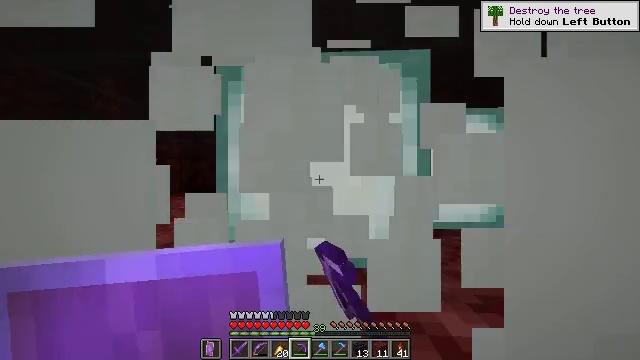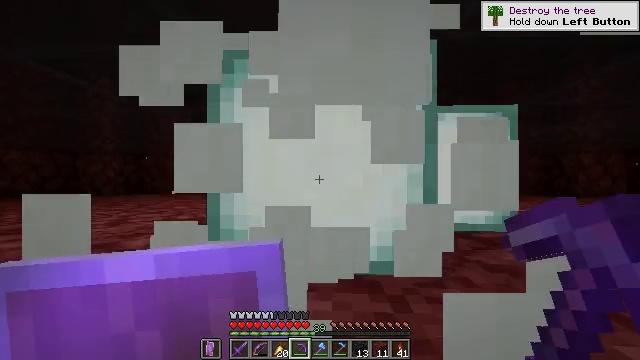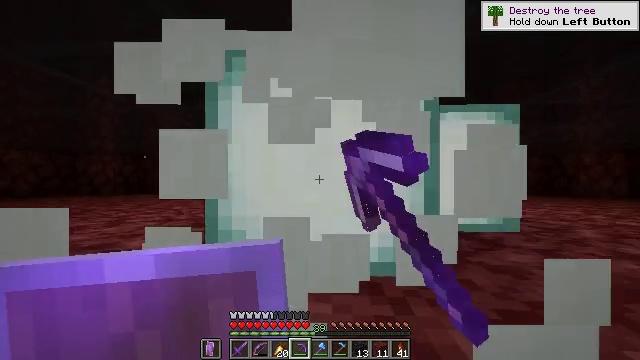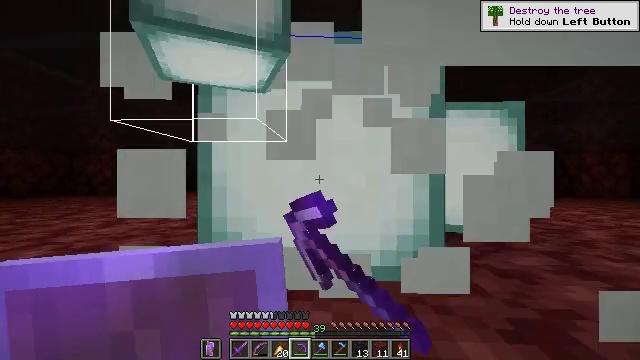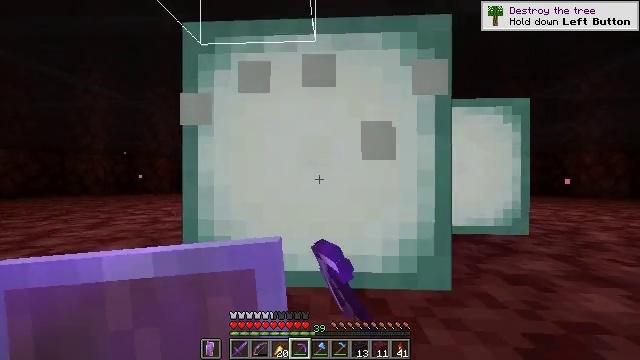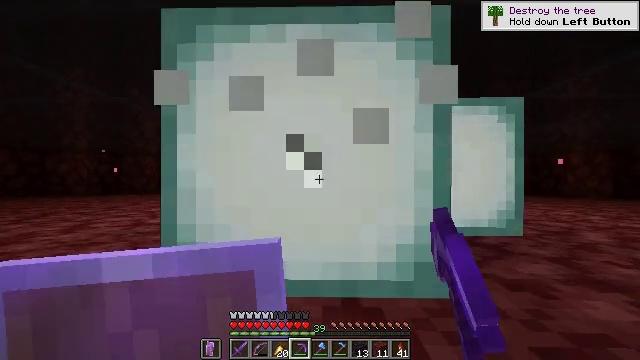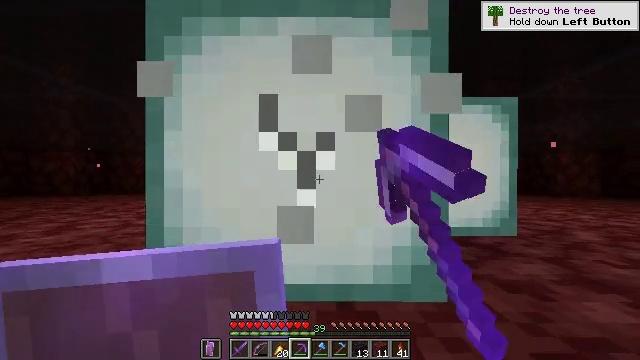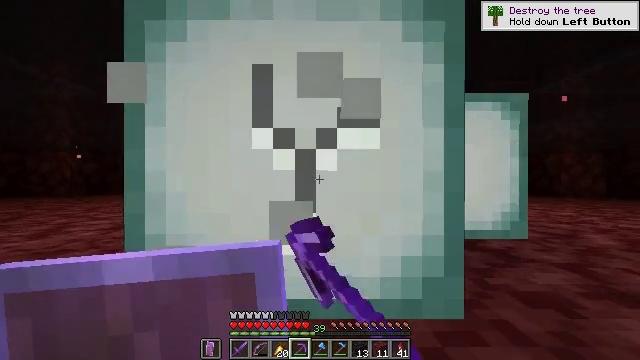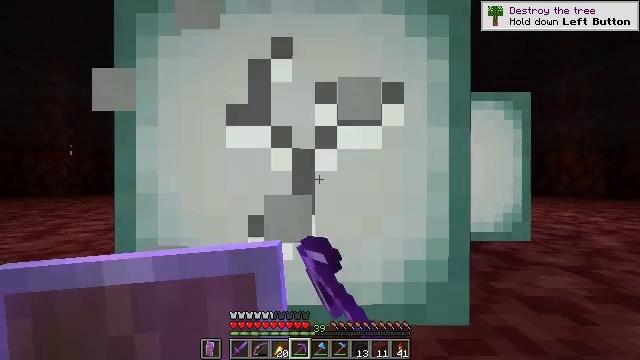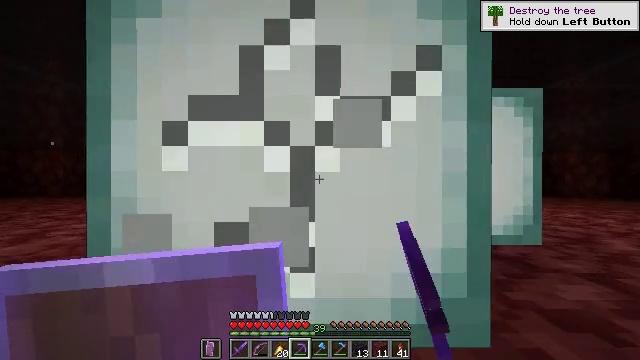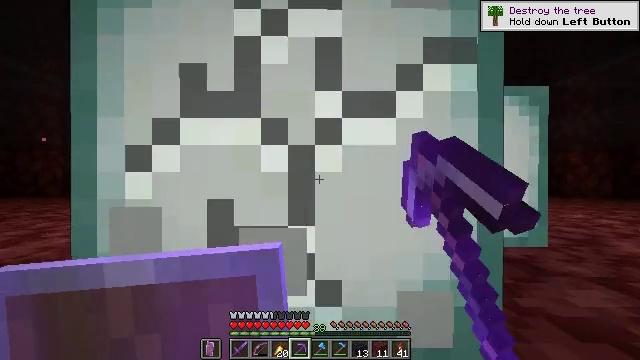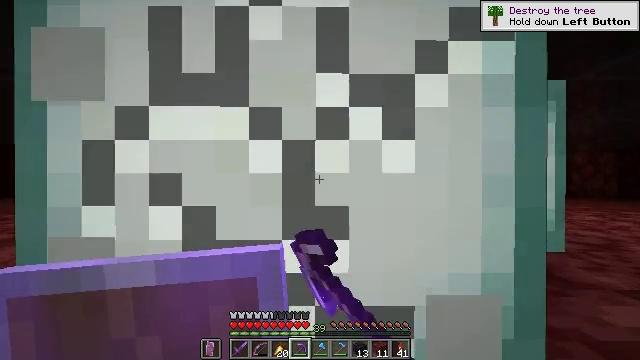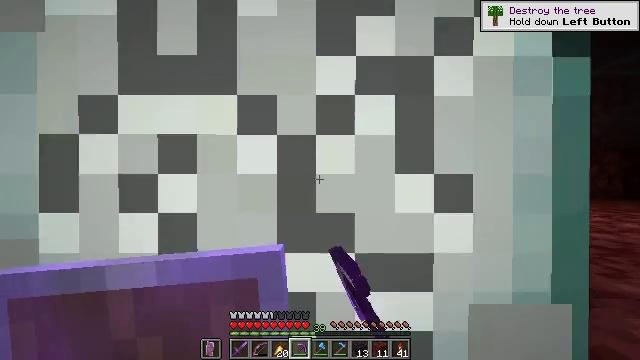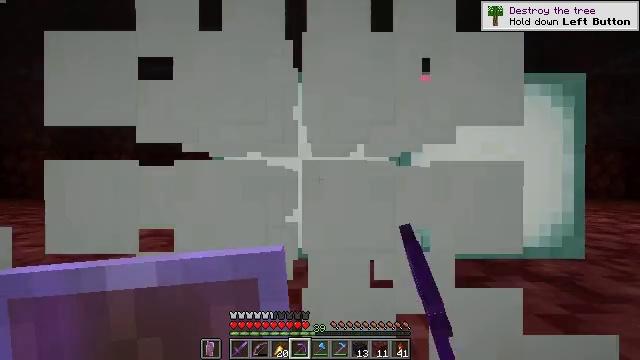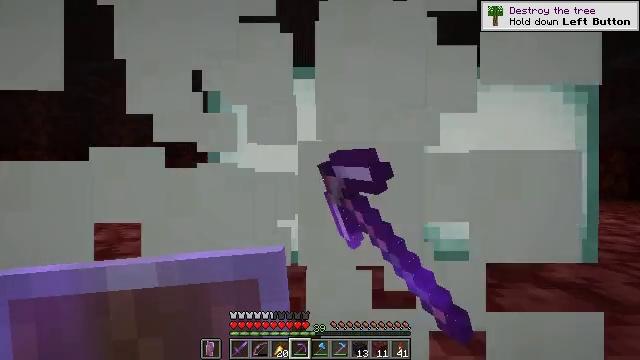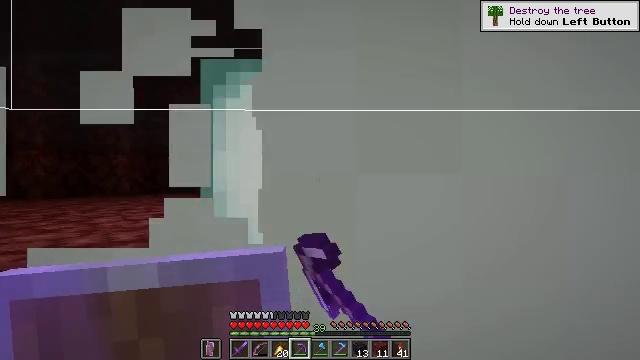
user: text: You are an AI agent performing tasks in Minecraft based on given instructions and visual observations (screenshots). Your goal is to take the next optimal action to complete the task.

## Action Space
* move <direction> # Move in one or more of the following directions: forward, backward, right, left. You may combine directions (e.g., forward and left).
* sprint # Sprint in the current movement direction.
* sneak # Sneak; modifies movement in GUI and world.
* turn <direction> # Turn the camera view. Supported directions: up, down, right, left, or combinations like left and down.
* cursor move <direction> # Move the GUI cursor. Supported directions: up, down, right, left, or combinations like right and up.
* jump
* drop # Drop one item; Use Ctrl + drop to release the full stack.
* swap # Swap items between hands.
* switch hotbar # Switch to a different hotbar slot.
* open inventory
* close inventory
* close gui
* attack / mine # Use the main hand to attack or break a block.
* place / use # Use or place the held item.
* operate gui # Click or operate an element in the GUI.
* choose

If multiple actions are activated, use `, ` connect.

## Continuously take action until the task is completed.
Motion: motion action
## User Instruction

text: Harvest the sea lantern from its structure.
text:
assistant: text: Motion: move forward, attack / mine
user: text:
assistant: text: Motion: move forward, attack / mine
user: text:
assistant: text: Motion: move forward, attack / mine
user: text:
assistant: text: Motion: move forward, attack / mine
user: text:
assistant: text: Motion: move forward, turn right, attack / mine
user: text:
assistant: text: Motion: move forward, turn right, attack / mine
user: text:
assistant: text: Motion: move forward, attack / mine
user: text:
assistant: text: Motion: move forward, attack / mine
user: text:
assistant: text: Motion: move forward, attack / mine
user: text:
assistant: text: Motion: move forward, attack / mine
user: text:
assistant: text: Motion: move forward, attack / mine
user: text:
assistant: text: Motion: move forward, attack / mine
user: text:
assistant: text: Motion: move forward, attack / mine
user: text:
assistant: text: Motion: move forward, attack / mine
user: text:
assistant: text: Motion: move forward, attack / mine
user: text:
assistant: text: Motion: move forward, attack / mine
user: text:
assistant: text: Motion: move forward, attack / mine
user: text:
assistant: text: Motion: move forward, attack / mine
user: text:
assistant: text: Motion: move forward, attack / mine
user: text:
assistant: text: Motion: move forward, attack / mine
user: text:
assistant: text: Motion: move forward, attack / mine
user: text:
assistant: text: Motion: move forward, attack / mine
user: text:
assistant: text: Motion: move forward, attack / mine
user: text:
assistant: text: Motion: move forward, attack / mine
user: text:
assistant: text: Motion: move forward, attack / mine
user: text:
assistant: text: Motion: move forward, attack / mine
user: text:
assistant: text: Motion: move forward, attack / mine
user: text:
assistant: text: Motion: move forward, attack / mine
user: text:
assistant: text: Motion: move forward, attack / mine
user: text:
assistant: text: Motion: move forward, attack / mine